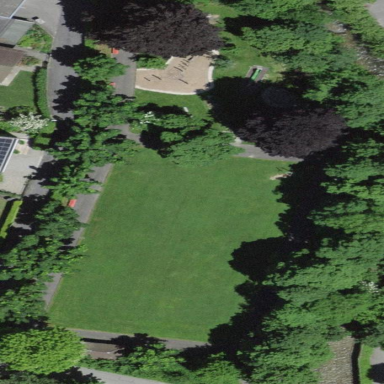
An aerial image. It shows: Lovely park for leisure and relaxation.